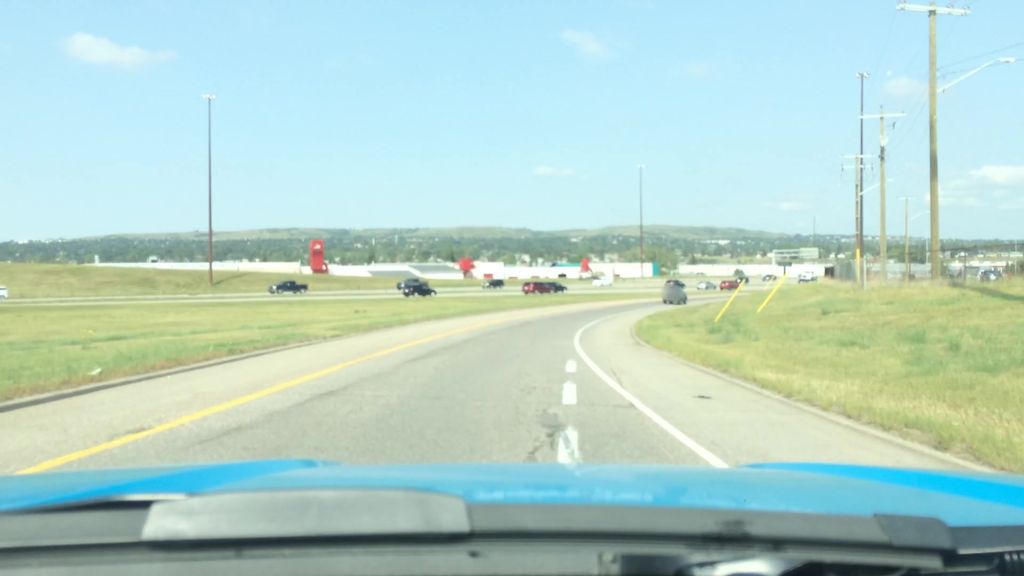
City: calgary